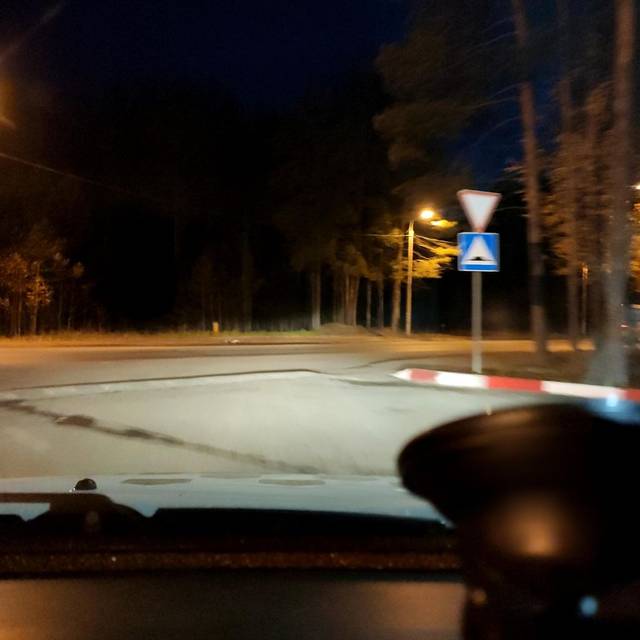
Region: Russia
Coordinates: 58.047, 56.209